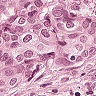
Metastatic tissue present: yes